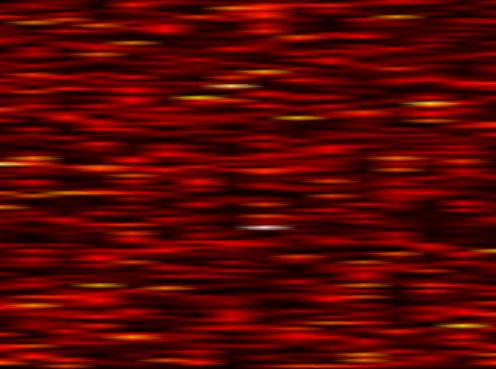
Label: FOFDM